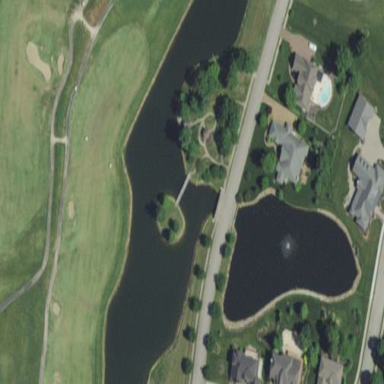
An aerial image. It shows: Picturesque scene of golf course with lateral water hazard.